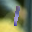
Label: 1